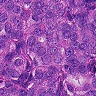
Metastatic tissue present: yes